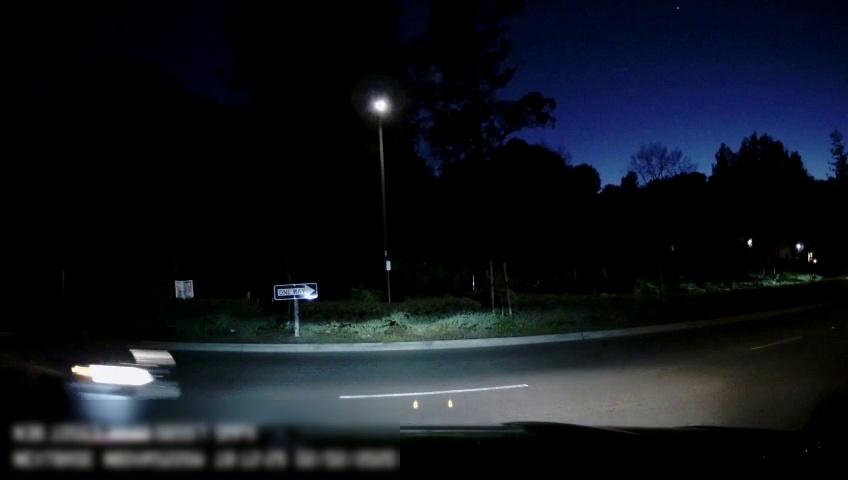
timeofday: Night
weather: Other
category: Drivable Space
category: Vehicles | SUV
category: Lanes | Current Lane
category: Traffic | Signs